Interaction volume radius: 10 \u00c5
Interaction volume height: 30 \u00c5
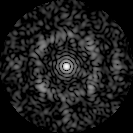
Disorder parameter: 0.7345